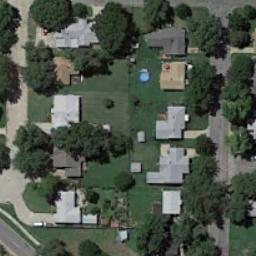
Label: medium_residential